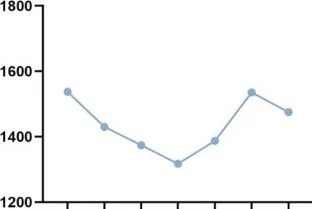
Related indexes of the patient at different time points. Ferritin.
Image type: pathology (immunostaining)